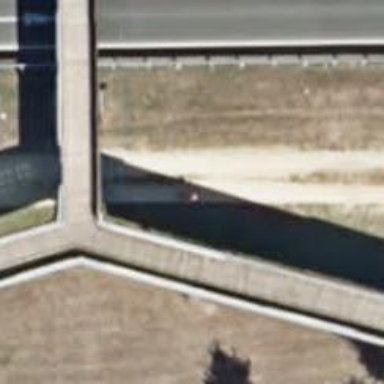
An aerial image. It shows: Footway on bridge.